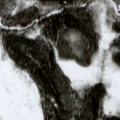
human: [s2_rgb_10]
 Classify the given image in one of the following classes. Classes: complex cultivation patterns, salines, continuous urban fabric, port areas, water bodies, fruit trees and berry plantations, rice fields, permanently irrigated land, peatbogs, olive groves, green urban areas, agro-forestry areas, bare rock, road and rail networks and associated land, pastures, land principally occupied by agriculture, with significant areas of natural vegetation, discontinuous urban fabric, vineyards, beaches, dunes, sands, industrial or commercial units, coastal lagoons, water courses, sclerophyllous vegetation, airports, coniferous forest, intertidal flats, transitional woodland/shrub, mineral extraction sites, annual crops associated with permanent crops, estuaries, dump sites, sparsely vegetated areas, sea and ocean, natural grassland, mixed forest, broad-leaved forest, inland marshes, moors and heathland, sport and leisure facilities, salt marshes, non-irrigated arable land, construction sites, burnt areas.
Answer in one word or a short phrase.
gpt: coniferous forest, mixed forest, peatbogs